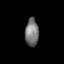
Tissue: skin
Cell type: Epithelial cells
Senescence score: 0.2659
Nuclear area (px): 371
Mean DAPI intensity: 116.97